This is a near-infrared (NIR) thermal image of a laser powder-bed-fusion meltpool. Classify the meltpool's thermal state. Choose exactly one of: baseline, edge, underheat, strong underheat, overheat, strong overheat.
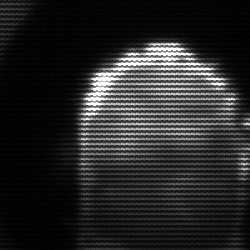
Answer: baseline